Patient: sex M, age 30
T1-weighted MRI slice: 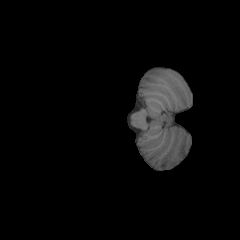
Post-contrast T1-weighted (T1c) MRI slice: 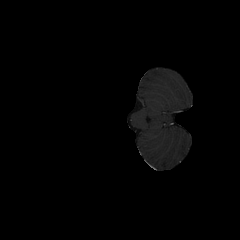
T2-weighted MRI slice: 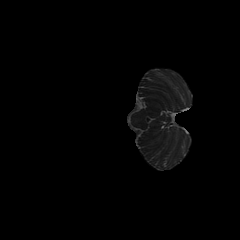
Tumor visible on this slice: no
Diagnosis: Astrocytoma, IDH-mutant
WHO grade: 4